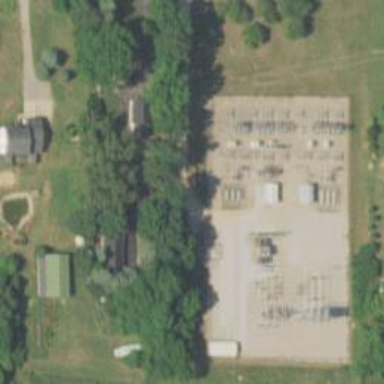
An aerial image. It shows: Switch for power supply.